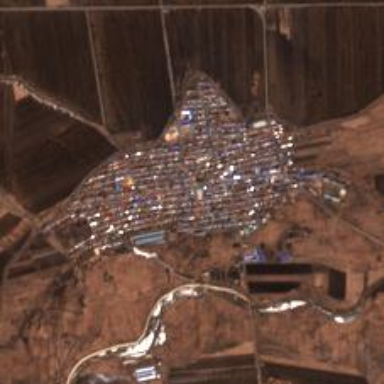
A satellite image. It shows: Ethnic township within town.